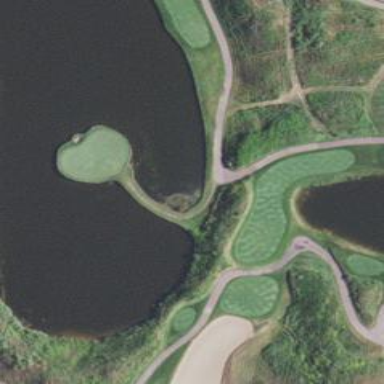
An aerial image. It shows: Path used for both walking and golf.